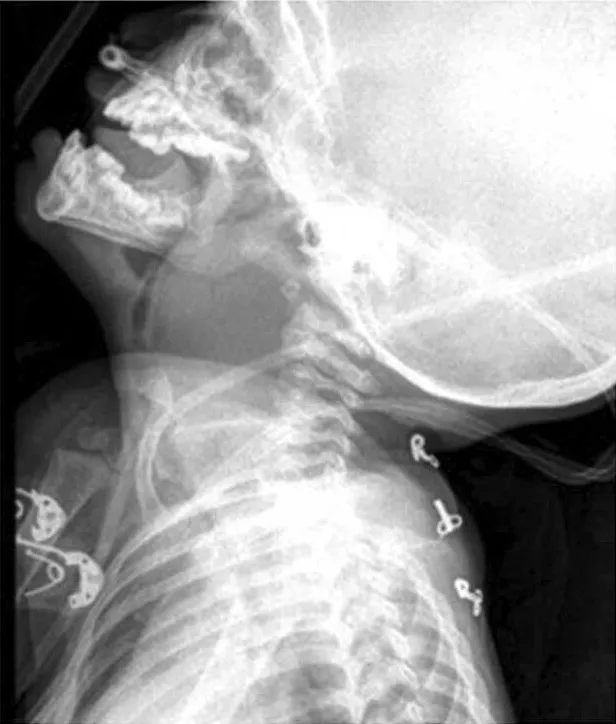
Plain lateral neck x-ray-reveals widening of soft tissue with anterior airway displacement. At the level of C2- 40 mm and at C6- 35 mm soft tissue widening is noted with extension of soft tissue shadow to the mid thoracic level.
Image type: radiology (x_ray)